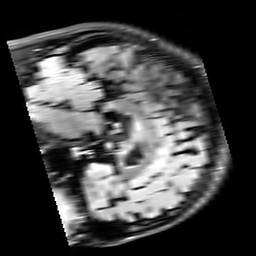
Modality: FLAIR
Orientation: sagittal
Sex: male
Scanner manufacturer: siemens
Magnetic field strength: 3 T
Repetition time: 10 s
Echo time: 0.09 s